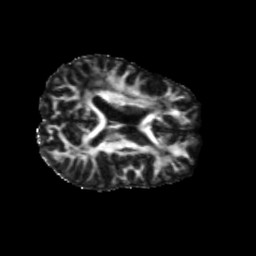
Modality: FA
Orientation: axial
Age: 42
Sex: female
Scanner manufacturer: siemens
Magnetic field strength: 3 T
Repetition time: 5.25 s
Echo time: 0.08 s